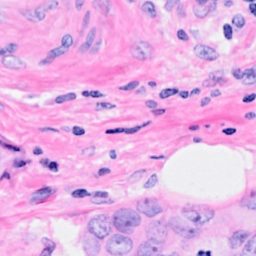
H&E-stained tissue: Breast